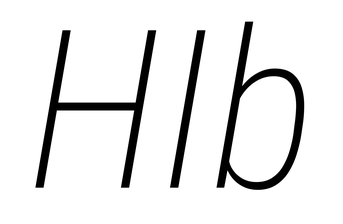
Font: Roboto-Italic_Condensed_ExtraLight_Italic